Question: I am trying to implement email functionality in my app but I keep getting
'''
No matching bean of type [org.springframework.mail.javamail.JavaMailSenderImpl] found for dependency: expected at least 1 bean which qualifies as autowire candidate for this dependency.
'''
Can anyone point out what I am doing incorrectly?
The xml config for the bean is:
'''
<beans:beans xmlns="http://www.springframework.org/schema/mvc"
xmlns:xsi="http://www.w3.org/2001/XMLSchema-instance" xmlns:beans="http://www.springframework.org/schema/beans"
xmlns:context="http://www.springframework.org/schema/context"
xsi:schemaLocation="
http://www.springframework.org/schema/mvc http://www.springframework.org/schema/mvc/spring-mvc-3.0.xsd
http://www.springframework.org/schema/beans http://www.springframework.org/schema/beans/spring-beans-3.0.xsd">
<!-- Enables the Spring MVC @Controller programming model -->
<annotation-driven />
<context:annotation-config/>
//...other stuff
<beans:bean id="mailSession" class="org.springframework.jndi.JndiObjectFactoryBean">
<beans:property name="jndiName" value="EmailServer" />
</beans:bean>
<beans:bean id="emailSender" class="org.springframework.mail.javamail.JavaMailSenderImpl">
<beans:property name="session" ref="mailSession"/>
</beans:bean>
'''
EmailServiceImpl class:
'''
@Service
public class EmailServiceImpl implements EmailService {
@Autowired
private JavaMailSenderImpl emailSender;
//more code..
}
'''

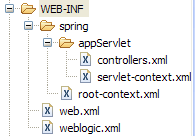
Answer: Thanks to everyone for their responses. I was unable to get the autowiring to work, but I got the overall email solution to work by doing the following:
1. setup the mailSession in weblogic, with a jndi name of "myMailSession"
add to servlet-context.xml:
'''
<beans:bean id="mailSession" class="org.springframework.jndi.JndiObjectFactoryBean">
<beans:property name="jndiName" value="myMailSession" />
</beans:bean>
<beans:bean id="mailSender" class="org.springframework.mail.javamail.JavaMailSenderImpl">
<beans:property name="session" ref="mailSession"/>
</beans:bean>
<beans:bean id="emailServiceImpl" class="com.name.here.business.EmailServiceImpl">
<beans:property name="mailSender" ref="mailSender"/>
</beans:bean>
'''
add to web.xml:
'''
<resource-ref>
<description>the email session</description>
<res-ref-name>myMailSession</res-ref-name>
<res-type>javax.mail.Session</res-type>
<res-auth>Container</res-auth>
</resource-ref>
'''
add to weblogic.xml:
'''
<resource-description>
<res-ref-name>myMailSession</res-ref-name>
<jndi-name>myMailSession</jndi-name>
</resource-description>
'''
EmailServiceImpl:
'''
@Service
public class EmailServiceImpl implements EmailService {
private JavaMailSender mailSender;
public void setMailSender(JavaMailSender mailSender) {
this.mailSender = mailSender;
}
//..other code
}
'''